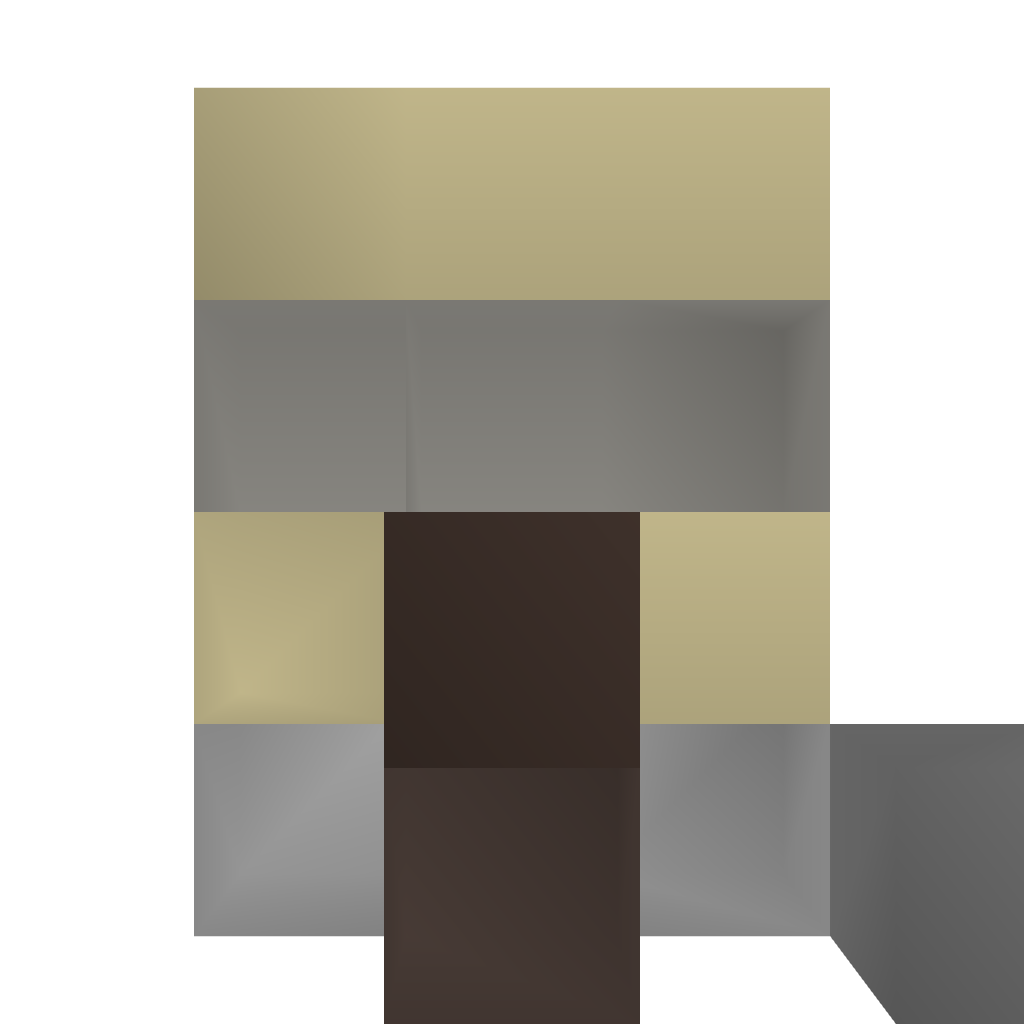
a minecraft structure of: Fish Truck